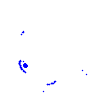
Particle: pion